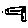
Label: hexagon